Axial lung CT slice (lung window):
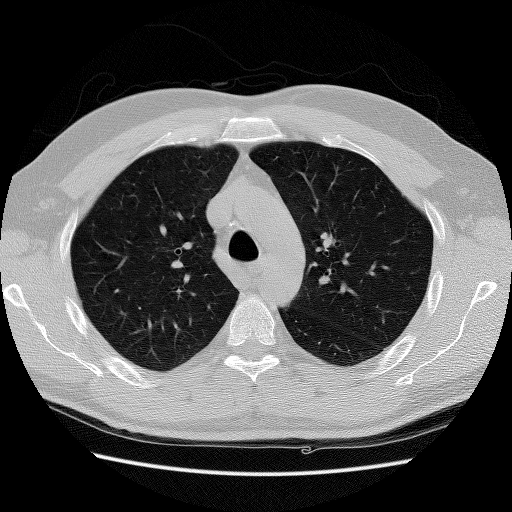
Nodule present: no